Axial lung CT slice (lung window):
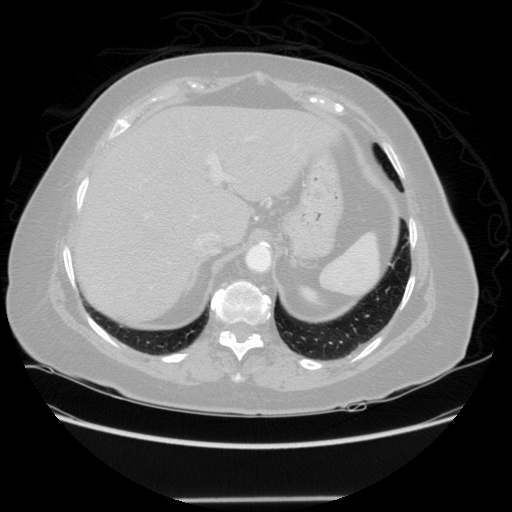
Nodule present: no